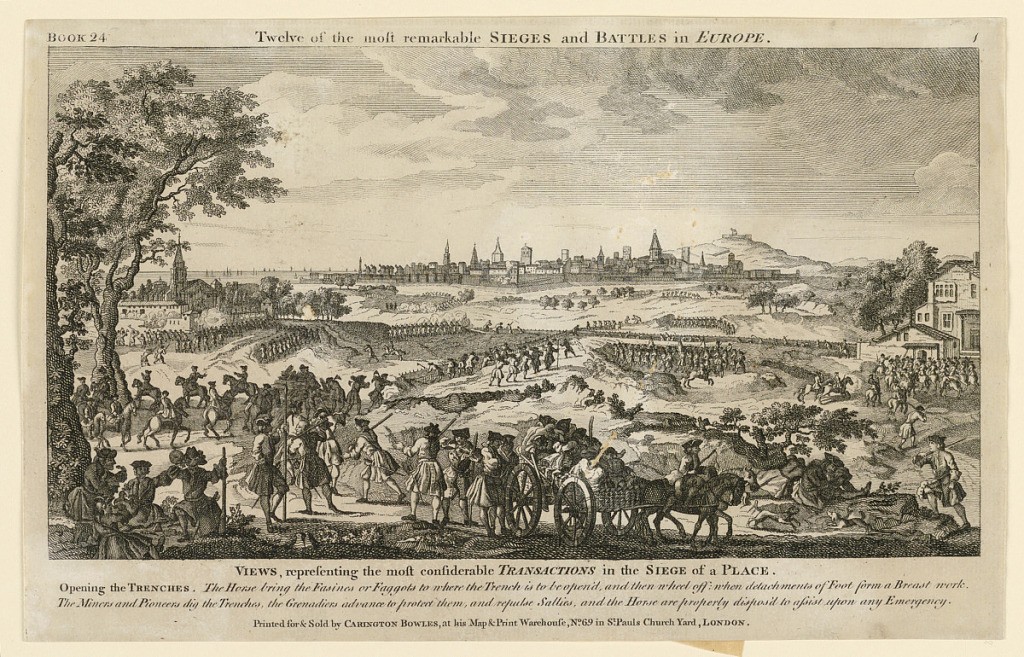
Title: Views Representing the Most Considerable Transactions in the Siege of a Place, from Twelve of the Most REmarkable Sieges and Battles in Europe
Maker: Carington Bowles, British, 1724 - 1793
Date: ca. 1760–1770
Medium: Engraving on paper
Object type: Print
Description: Soldiers are seen capturing outlying fortifications before a town. Ships at sea, left distance. Inscribed below: "Views, representing the most considerable TRANSACTIONS in the SIEGE OF A PLACE", followed by a two-line description, and below: "Printed for and Sold by Carington Bowles, at his Map and Print Warehosue, No. 69 in St. Paul's Church Yard, London". In the upper left corner: "Book 24"; upper right: "1".